Field crop: maize
Growth stage: 2
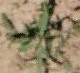
Species: atriplex